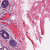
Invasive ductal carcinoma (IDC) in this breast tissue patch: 0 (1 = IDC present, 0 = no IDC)